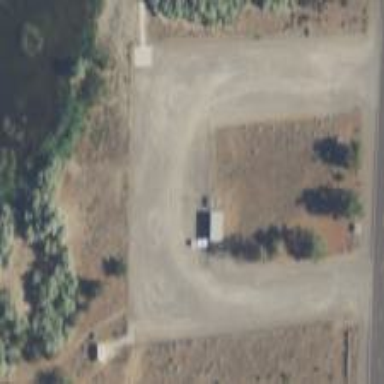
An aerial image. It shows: Parking area with gravel surface.